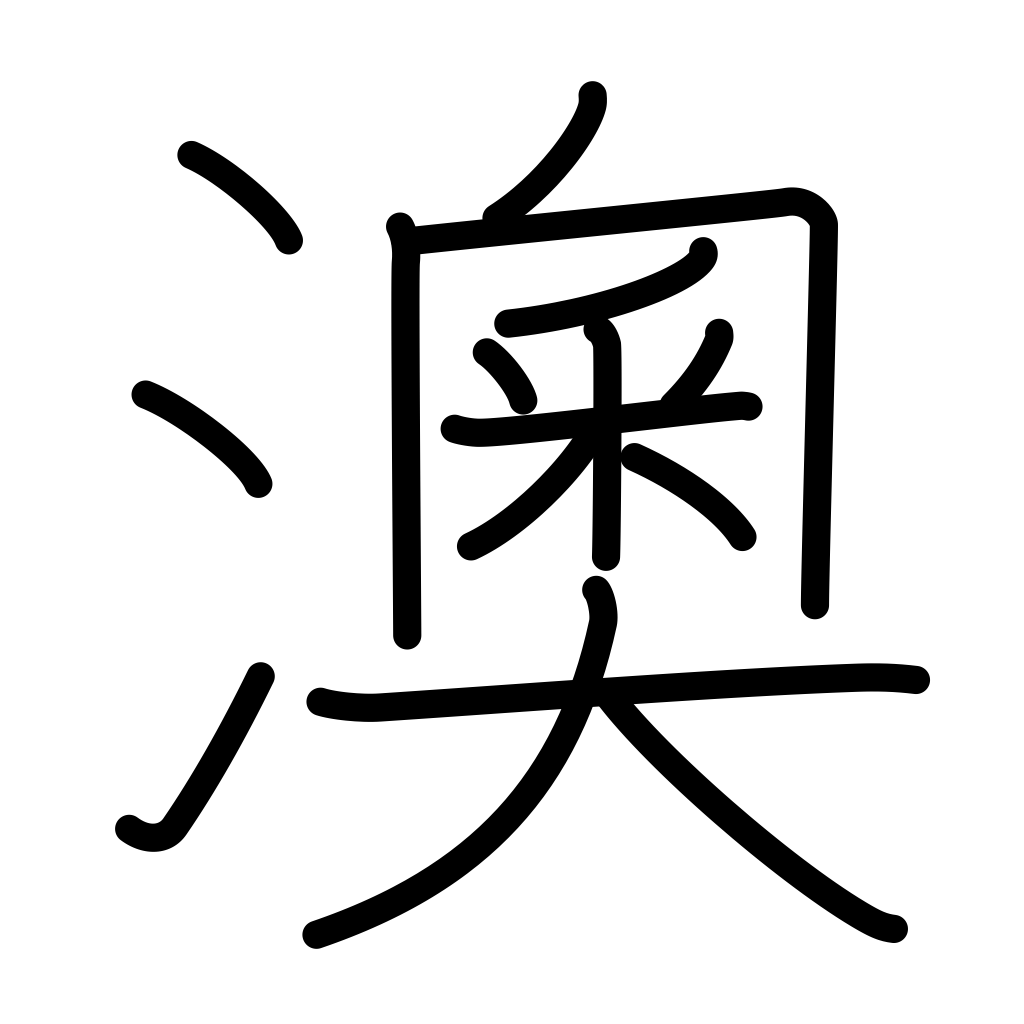
Meaning: curving shoreline, bend in river